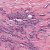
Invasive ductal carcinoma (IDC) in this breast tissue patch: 1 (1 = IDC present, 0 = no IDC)